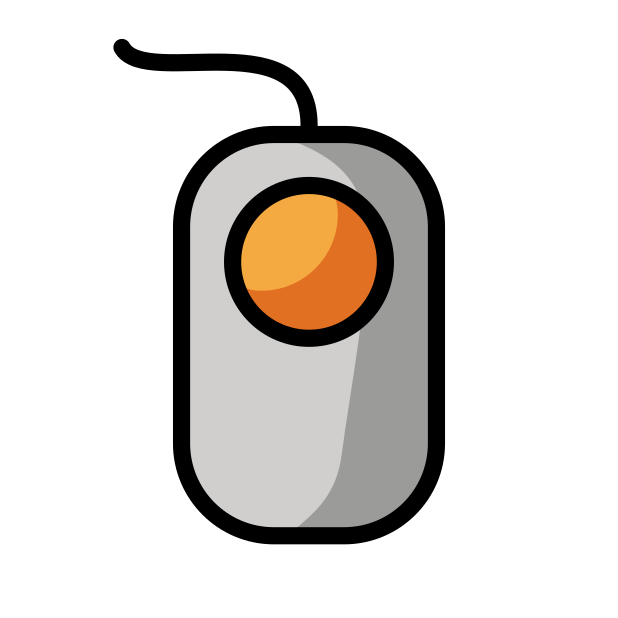
trackball